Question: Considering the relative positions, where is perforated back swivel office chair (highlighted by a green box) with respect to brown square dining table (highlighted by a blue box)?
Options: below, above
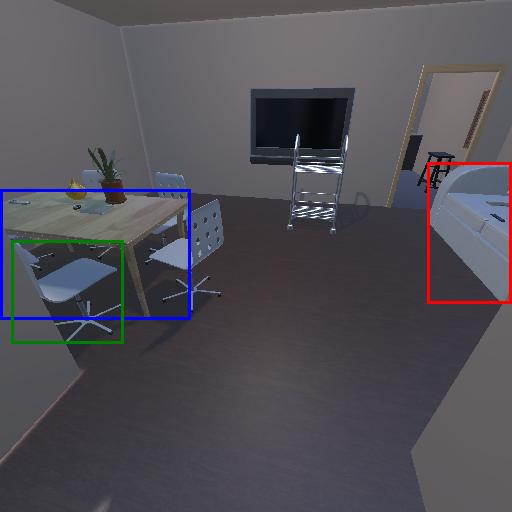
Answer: below